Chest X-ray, PA view. Patient: 55 years old, sex M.
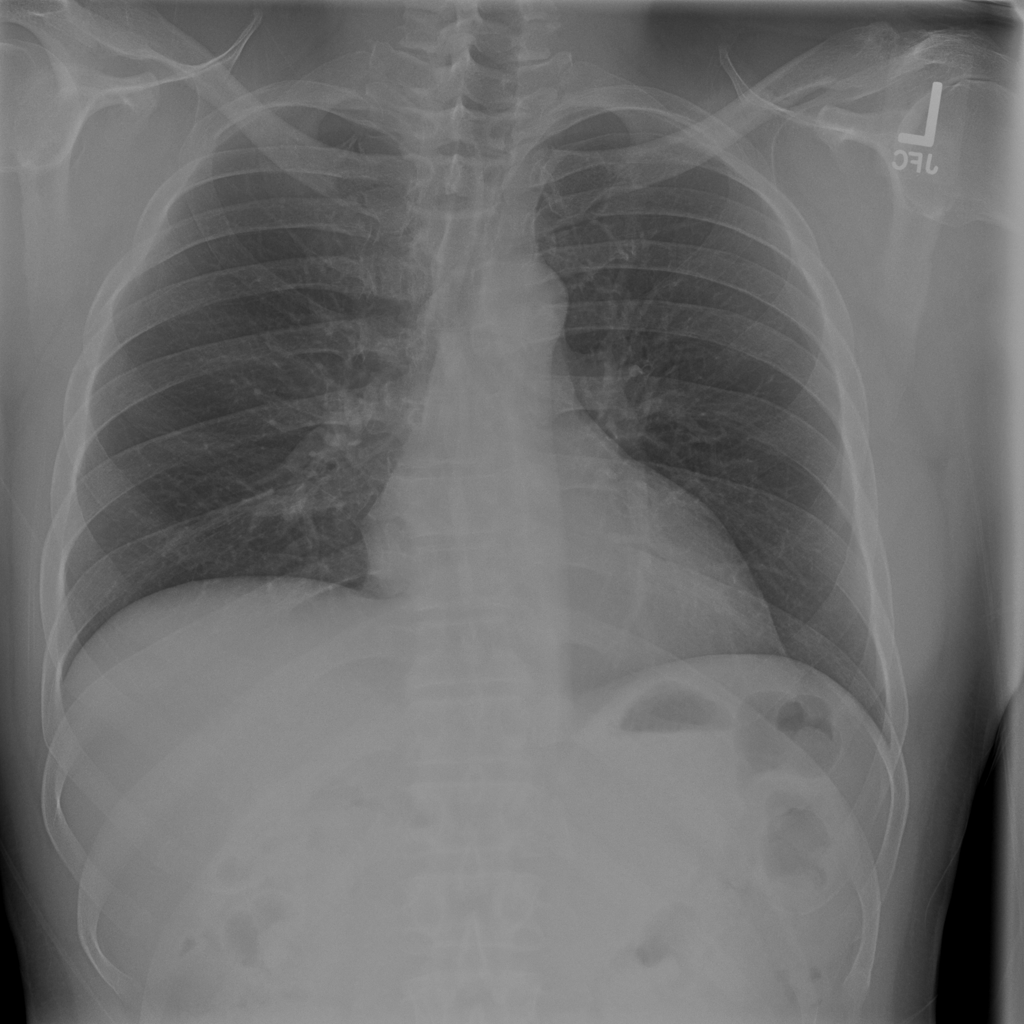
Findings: No Finding